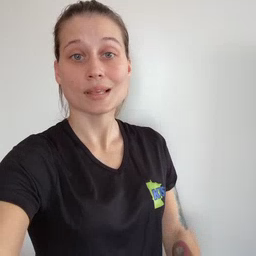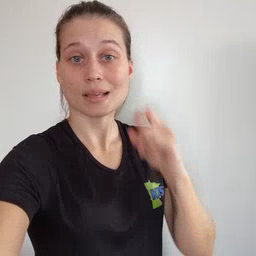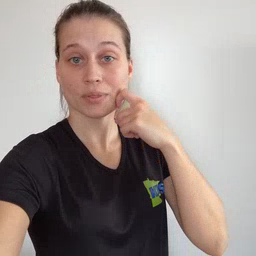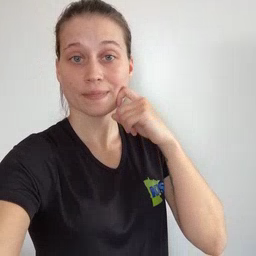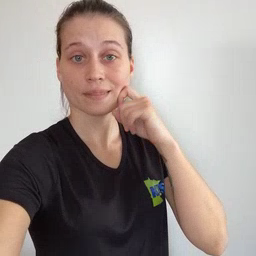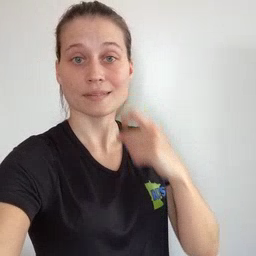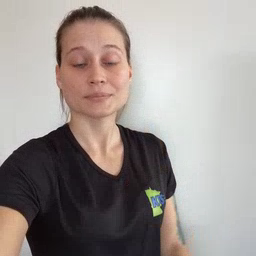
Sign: apple